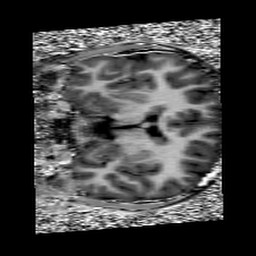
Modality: UNIT1
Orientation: coronal
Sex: male
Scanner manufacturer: siemens
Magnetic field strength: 3 T
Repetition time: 5 s
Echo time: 0.00368 s